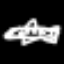
Label: airplane